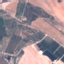
Land use / land cover: PermanentCrop